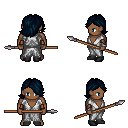
a pixel art fantasy rpg character, male body template, human, dark skin, white robe, gold greaves, raven swoop hairstyle, leather bracers, black shoes, spear, four views (front, back, left, right), 2x2 character sprite sheet, small pixel art, hard edges, no anti-aliasing